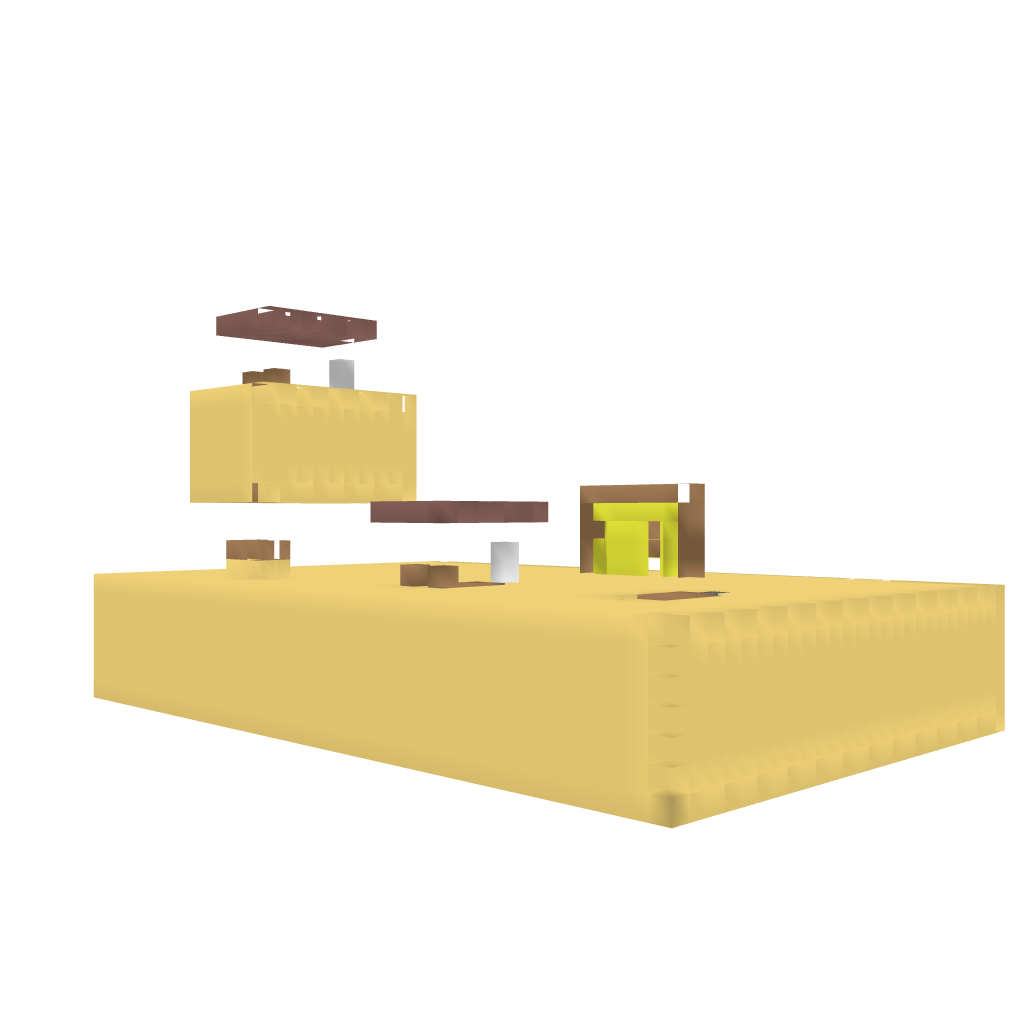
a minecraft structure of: Dustless trap bad low quality